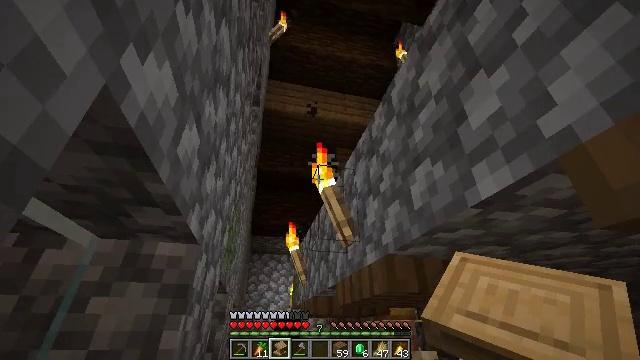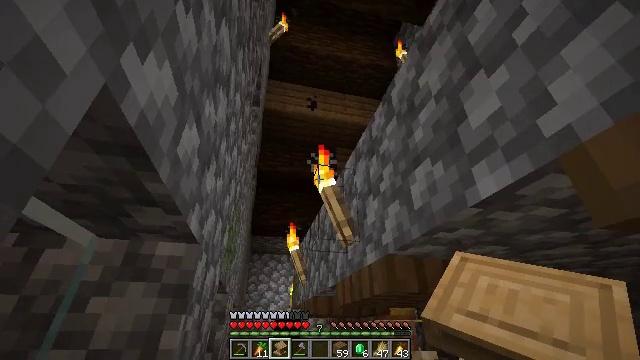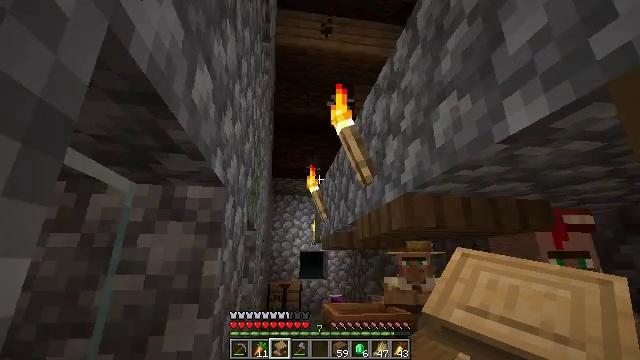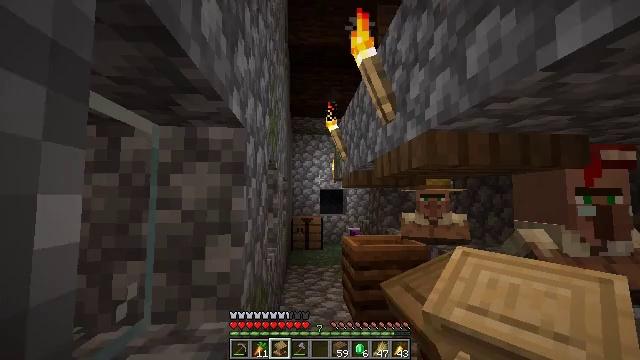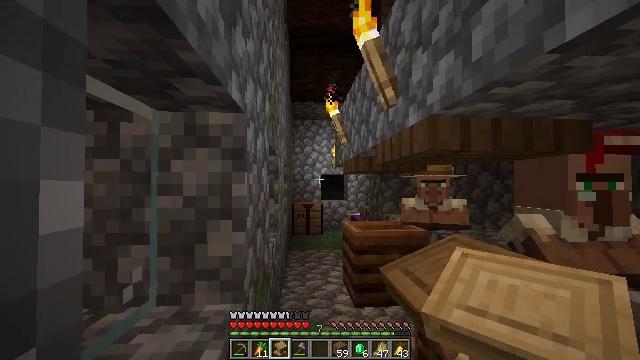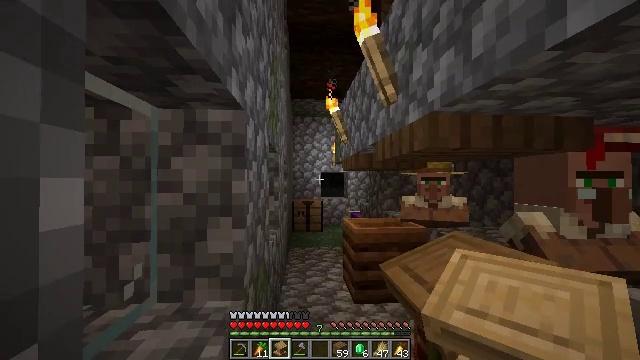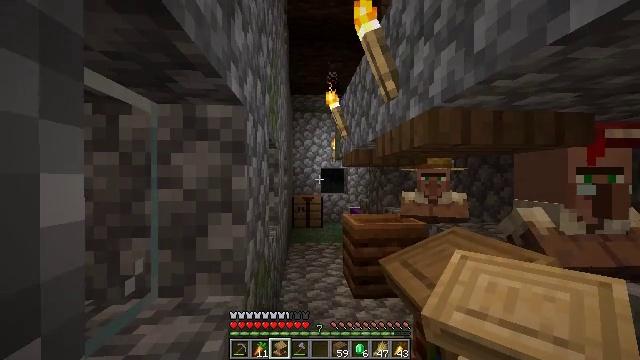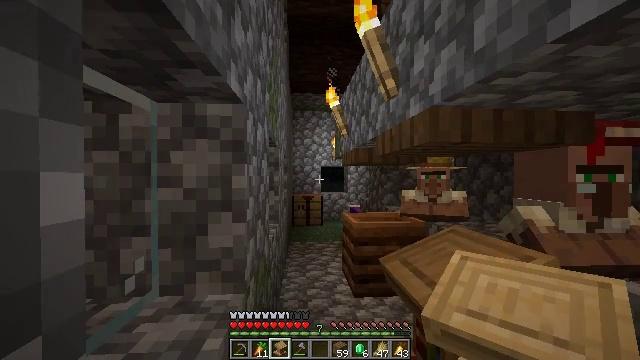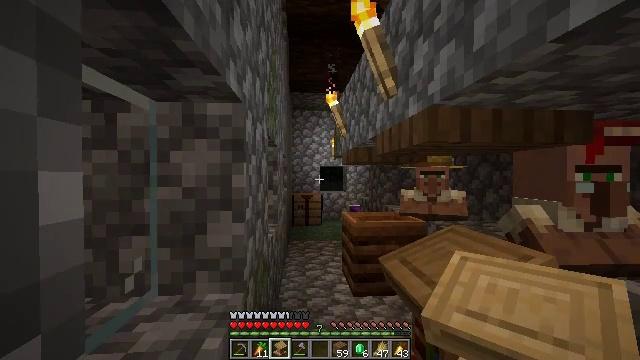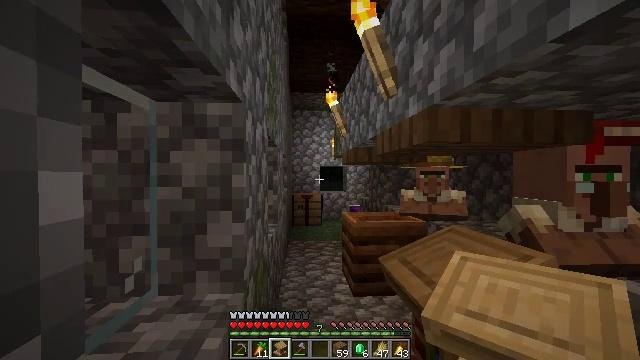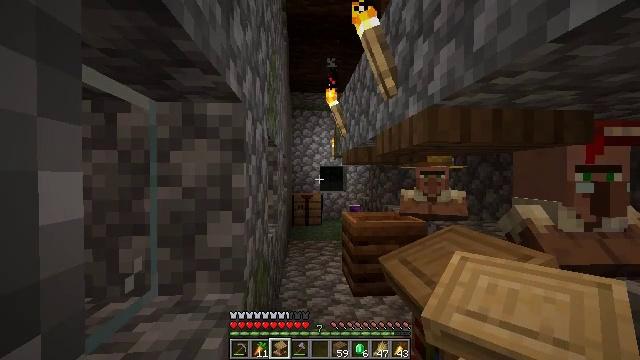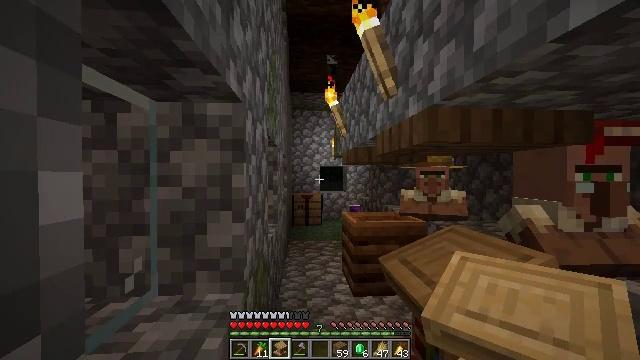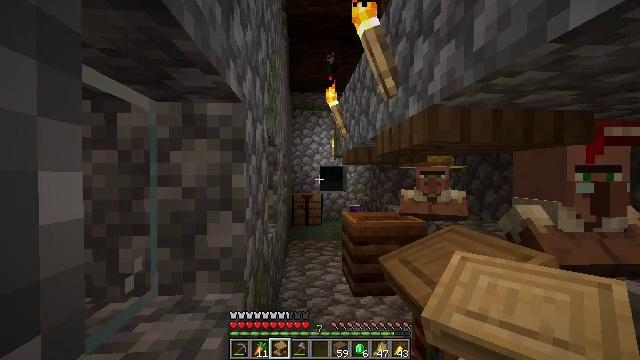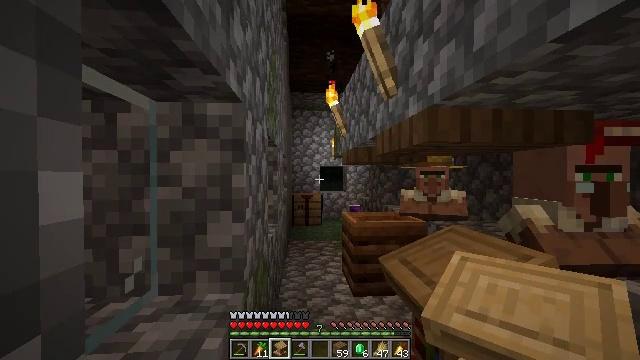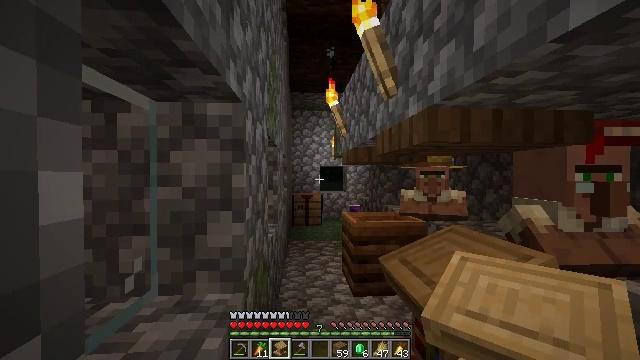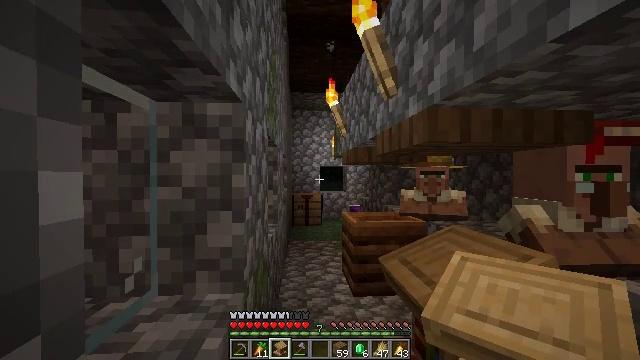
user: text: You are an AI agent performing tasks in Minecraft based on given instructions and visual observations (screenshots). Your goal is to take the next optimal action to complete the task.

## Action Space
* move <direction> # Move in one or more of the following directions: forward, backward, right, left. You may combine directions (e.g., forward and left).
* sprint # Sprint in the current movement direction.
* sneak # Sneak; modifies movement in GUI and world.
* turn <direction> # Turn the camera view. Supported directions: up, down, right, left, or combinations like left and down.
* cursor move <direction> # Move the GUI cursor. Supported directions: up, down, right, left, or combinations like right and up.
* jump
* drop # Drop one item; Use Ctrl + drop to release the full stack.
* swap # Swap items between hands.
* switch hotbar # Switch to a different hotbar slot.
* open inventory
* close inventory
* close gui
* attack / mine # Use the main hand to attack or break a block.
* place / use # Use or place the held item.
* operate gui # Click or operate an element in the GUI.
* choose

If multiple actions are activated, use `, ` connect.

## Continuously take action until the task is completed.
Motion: motion action
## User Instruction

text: Retrieve the lectern from the structure.
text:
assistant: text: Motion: no_op
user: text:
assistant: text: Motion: turn left and down
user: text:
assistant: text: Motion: turn left and down
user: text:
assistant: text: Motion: turn down
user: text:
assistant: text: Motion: no_op
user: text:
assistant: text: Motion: no_op
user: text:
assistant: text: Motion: no_op
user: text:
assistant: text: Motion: no_op
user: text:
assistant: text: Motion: no_op
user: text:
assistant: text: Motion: no_op
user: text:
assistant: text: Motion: no_op
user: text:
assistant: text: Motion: no_op
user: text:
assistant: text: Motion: no_op
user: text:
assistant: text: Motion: no_op
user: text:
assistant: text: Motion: no_op
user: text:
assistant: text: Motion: no_op
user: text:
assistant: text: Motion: no_op
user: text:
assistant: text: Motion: no_op
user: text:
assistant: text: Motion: no_op
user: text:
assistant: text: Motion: no_op
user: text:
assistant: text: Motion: no_op
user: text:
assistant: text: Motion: no_op
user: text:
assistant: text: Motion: no_op
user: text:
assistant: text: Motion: no_op
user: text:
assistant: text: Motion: no_op
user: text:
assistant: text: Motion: no_op
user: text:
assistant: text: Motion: no_op
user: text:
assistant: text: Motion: no_op
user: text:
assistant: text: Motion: no_op
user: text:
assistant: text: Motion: no_op